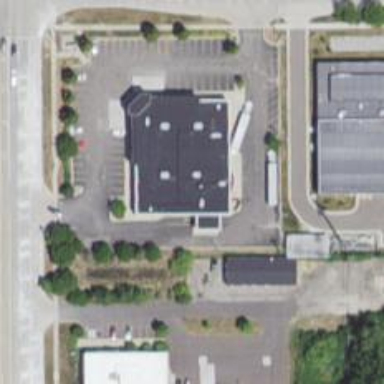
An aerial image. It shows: Pharmacy providing healthcare services.